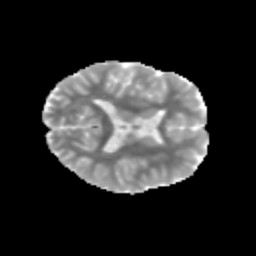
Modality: MD
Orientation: axial
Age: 11
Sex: male
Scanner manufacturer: siemens
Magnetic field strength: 3 T
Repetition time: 3.8 s
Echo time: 0.07 s